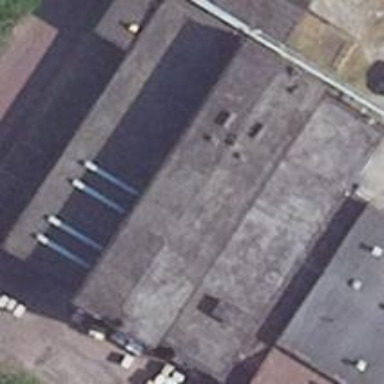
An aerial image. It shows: Industrial building.